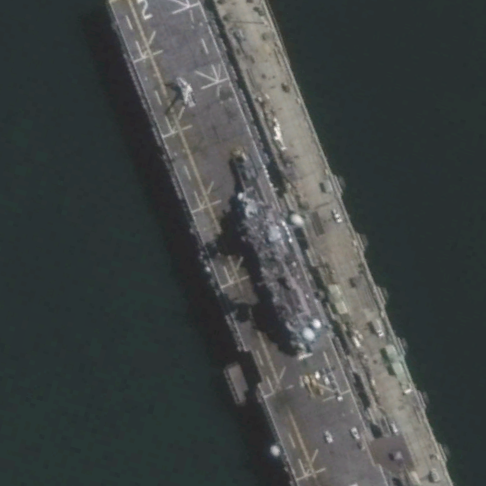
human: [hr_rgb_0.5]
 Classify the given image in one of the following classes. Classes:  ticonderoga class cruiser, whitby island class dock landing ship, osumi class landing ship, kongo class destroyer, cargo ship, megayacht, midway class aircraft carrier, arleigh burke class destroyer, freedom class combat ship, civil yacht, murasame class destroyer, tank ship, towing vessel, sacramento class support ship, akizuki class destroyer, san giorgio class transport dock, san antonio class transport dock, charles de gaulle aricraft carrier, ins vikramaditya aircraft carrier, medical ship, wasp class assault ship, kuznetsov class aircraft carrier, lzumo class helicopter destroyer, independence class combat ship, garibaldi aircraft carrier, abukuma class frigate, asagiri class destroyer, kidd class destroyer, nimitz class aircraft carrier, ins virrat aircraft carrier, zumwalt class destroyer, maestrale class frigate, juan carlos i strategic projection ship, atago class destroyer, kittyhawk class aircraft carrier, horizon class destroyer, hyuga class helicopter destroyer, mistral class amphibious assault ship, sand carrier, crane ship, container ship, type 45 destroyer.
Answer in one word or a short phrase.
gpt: Wasp class assault ship